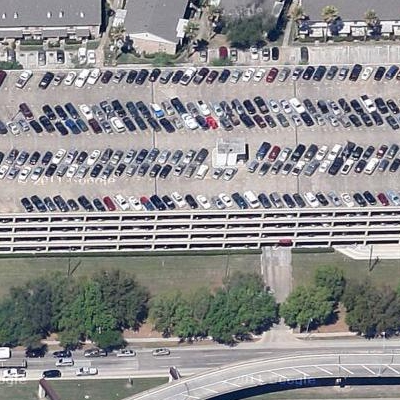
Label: Parking